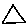
Label: triangle